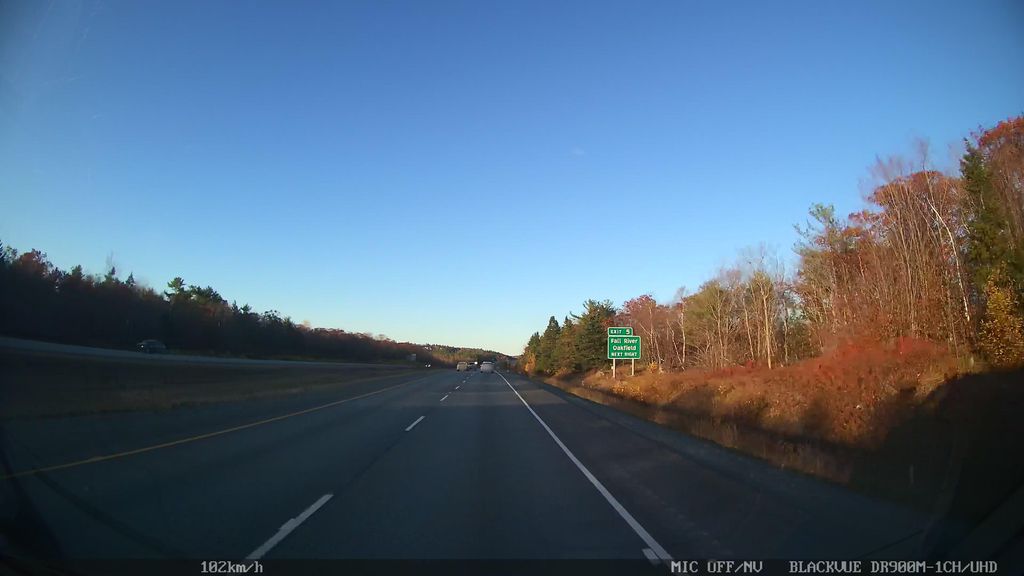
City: halifax